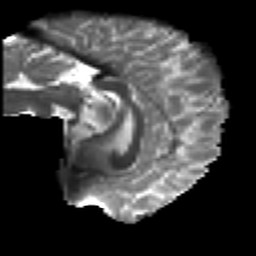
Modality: T2w
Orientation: sagittal
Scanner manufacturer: ge
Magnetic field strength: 3 T
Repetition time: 7.98 s
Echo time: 0.0701 s